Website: home-depot
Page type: billing-address
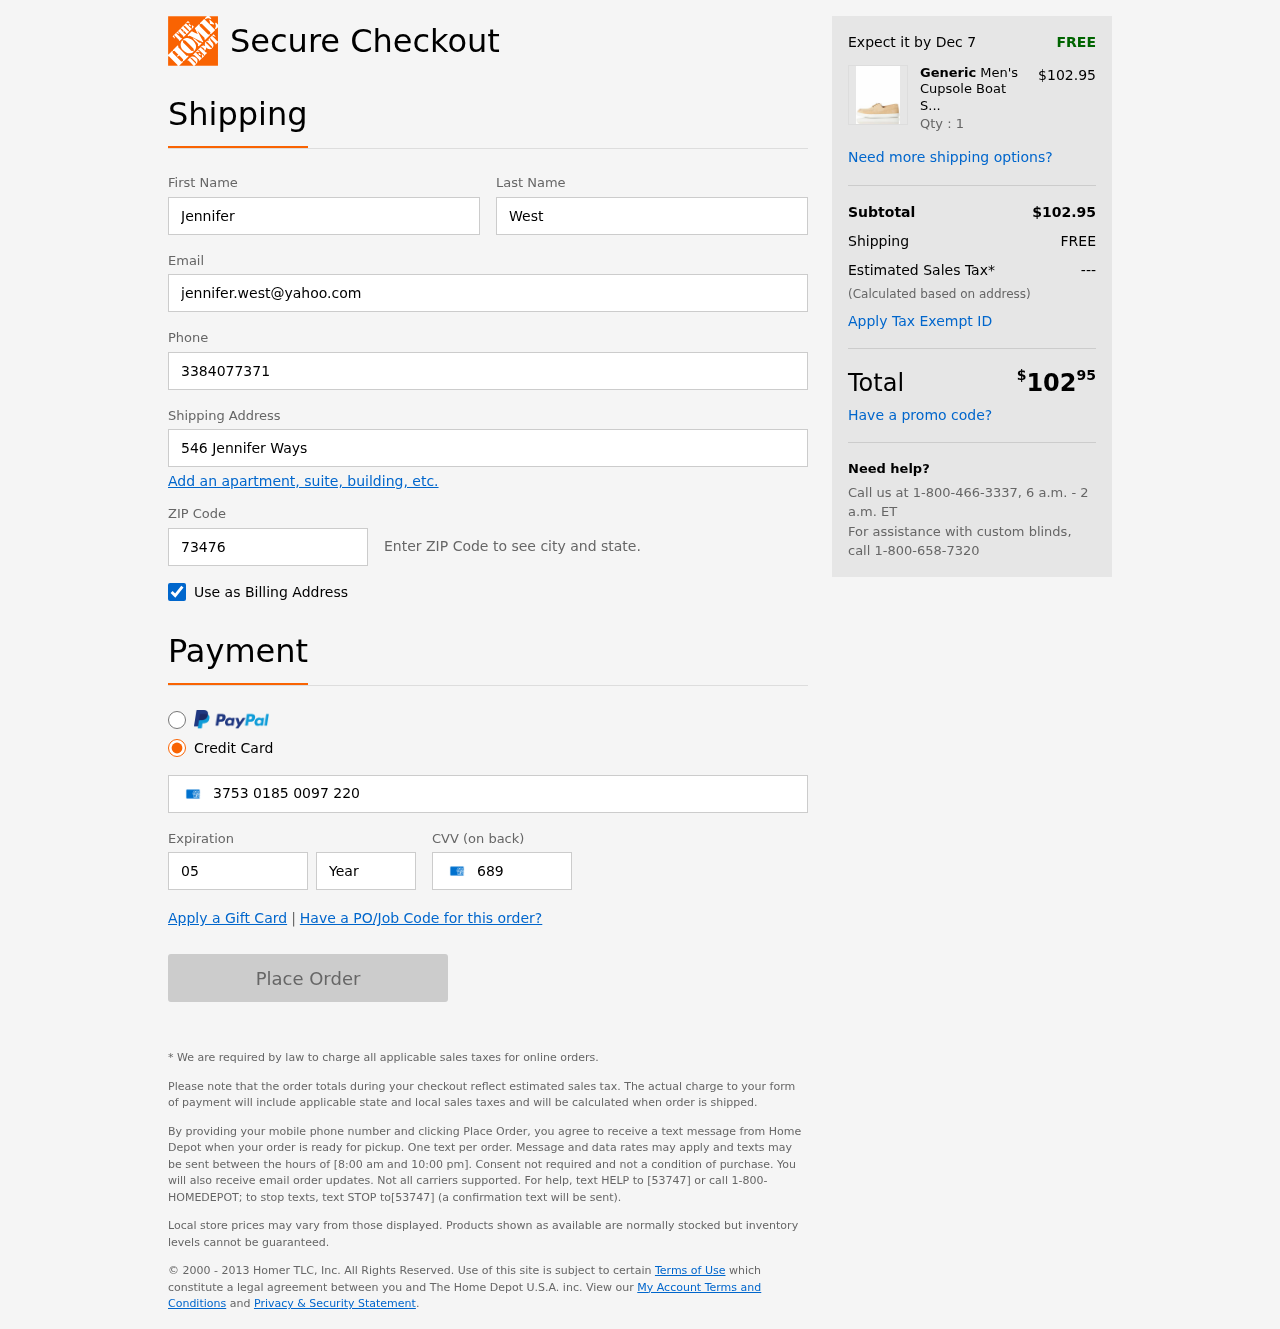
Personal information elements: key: PII_FIRSTNAME
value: Jennifer
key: PII_LASTNAME
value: West
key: PII_EMAIL
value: jennifer.west@yahoo.com
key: PII_PHONE
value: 3384077371
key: PII_STREET
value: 546 Jennifer Ways
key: PII_POSTCODE
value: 73476
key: PII_CARD_NUMBER
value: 3753 0185 0097 220
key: PII_CARD_EXPIRY_MONTH
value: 05
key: PII_CARD_CVV
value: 6898
Product elements: key: PRODUCT1_BRAND
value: Generic
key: PRODUCT1_NAME
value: Men's Cupsole Boat Shoe, Beige Suede, 9.5 us
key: PRODUCT1_PRICE
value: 102.95
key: PRODUCT1_QUANTITY
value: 1
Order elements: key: ORDER_DELIVERY_DATE
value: Dec 7
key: ORDER_SUBTOTAL
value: $102.95
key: ORDER_SHIPPING_COST
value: FREE
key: ORDER_TAX
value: ---
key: ORDER_TOTAL2
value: $10295